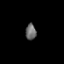
Tissue: prostate
Cell type: Fibroblasts
Senescence score: 0.8077
Nuclear area (px): 167
Mean DAPI intensity: 105.425